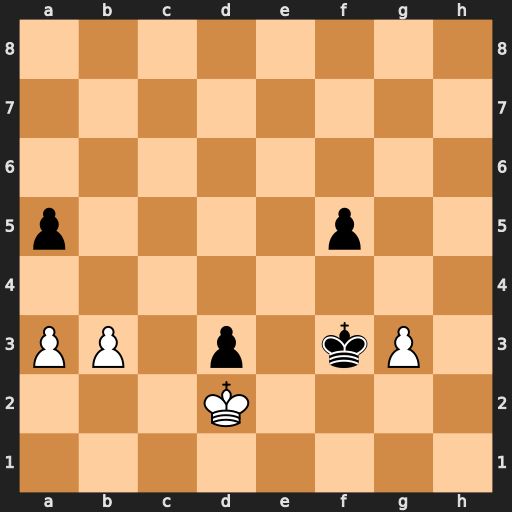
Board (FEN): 8/8/8/p4p2/8/PP1p1kP1/3K4/8
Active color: w
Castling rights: -
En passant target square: -
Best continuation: b4 axb4 axb4 Ke4 b5